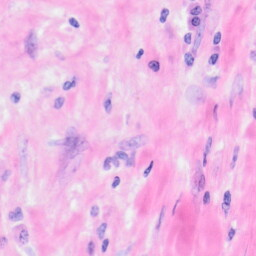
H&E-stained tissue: Kidney